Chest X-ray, PA view. Patient: 45 years old, sex F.
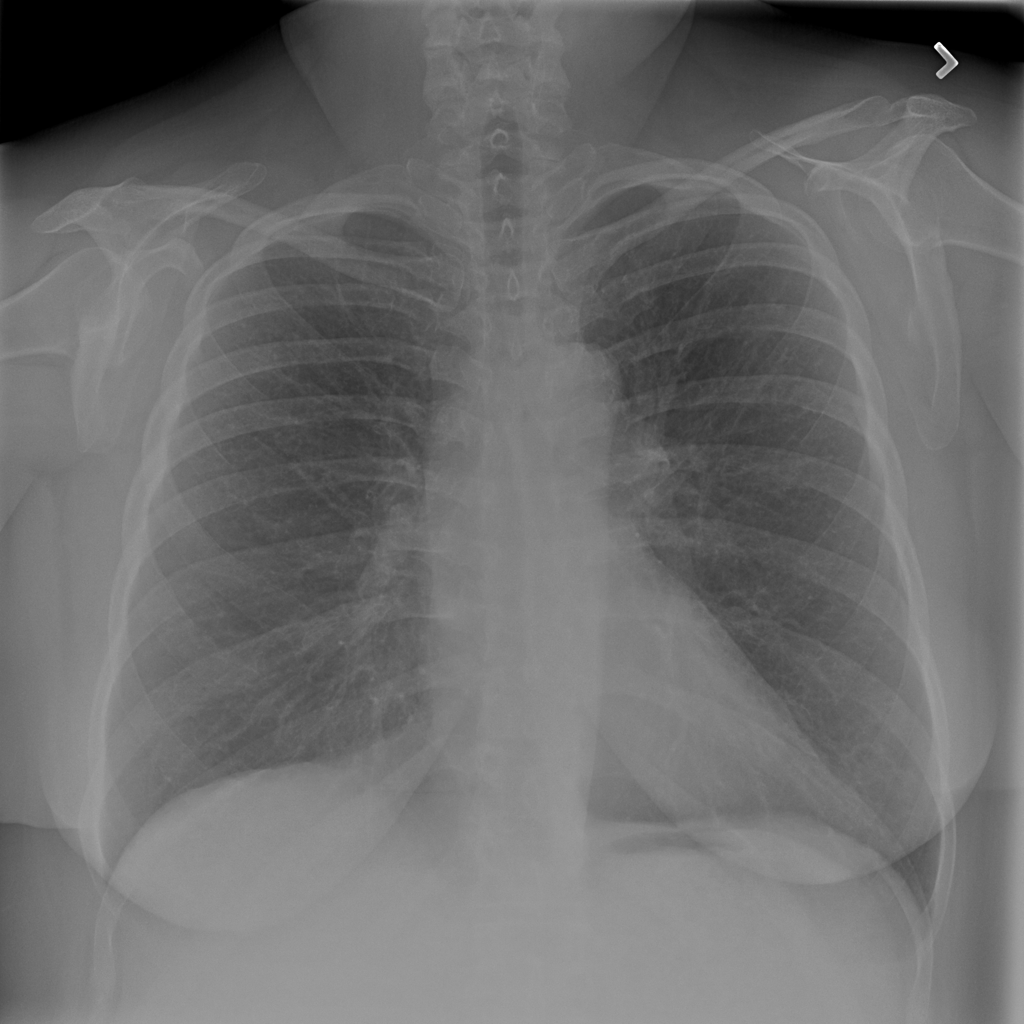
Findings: No Finding